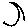
Label: moon